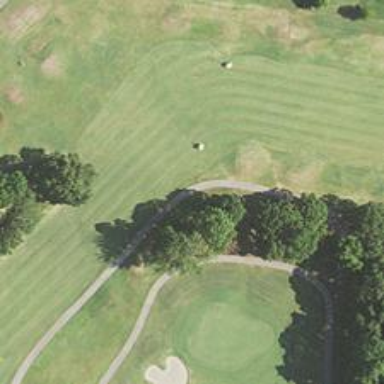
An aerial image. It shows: Path designed for golf carts.